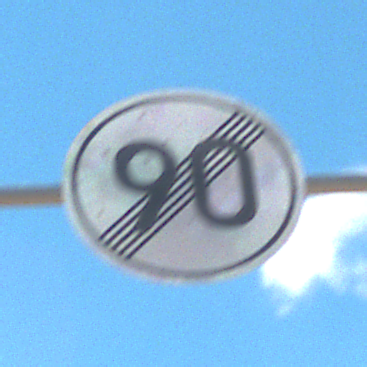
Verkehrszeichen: EndeGeschwindigkeit90
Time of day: Midday
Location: Outdoor (Nature)
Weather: PartlyCloudy
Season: NotSpecified
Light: Natural